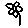
Label: flower